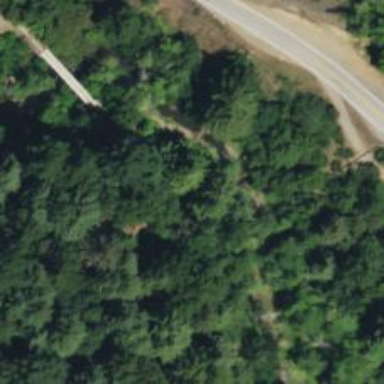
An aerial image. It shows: Image of abandoned railway on trestle bridge.